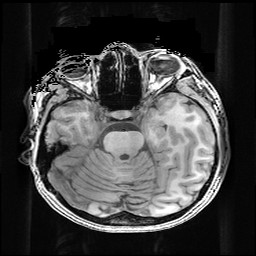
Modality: T1w
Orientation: coronal
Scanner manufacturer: ge
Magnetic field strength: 3 T
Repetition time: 0.009184 s
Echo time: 0.00368 s